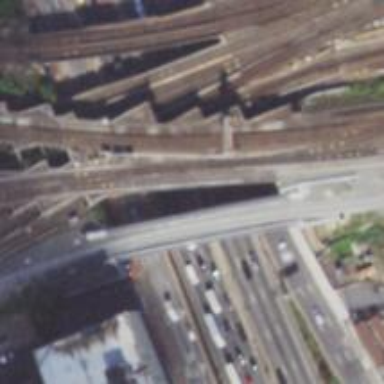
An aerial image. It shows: Bridge over electrified railway track.